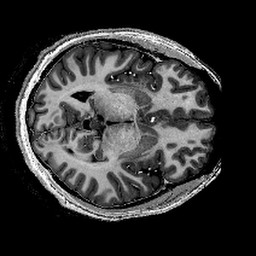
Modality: T1w
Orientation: axial
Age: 28
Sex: male
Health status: healthy
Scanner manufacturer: siemens
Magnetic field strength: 9.4 T
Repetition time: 6 s
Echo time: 0.003 s